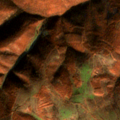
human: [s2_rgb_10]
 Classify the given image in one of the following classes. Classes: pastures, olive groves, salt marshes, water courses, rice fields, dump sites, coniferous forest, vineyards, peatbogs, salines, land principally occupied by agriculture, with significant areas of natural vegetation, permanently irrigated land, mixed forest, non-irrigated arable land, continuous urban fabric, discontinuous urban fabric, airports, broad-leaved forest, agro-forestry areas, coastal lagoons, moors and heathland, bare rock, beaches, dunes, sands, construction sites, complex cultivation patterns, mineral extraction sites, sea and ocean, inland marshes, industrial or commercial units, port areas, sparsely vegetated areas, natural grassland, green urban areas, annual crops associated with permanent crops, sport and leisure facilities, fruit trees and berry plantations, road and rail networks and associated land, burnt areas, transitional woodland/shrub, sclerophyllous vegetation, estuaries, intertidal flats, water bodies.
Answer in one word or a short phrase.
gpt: broad-leaved forest, transitional woodland/shrub